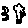
Label: tree